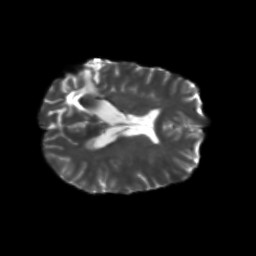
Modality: T2w
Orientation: axial
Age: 29
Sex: female
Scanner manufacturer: siemens
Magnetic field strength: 3 T
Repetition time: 5.47 s
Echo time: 0.0854 s